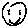
Label: smiley face